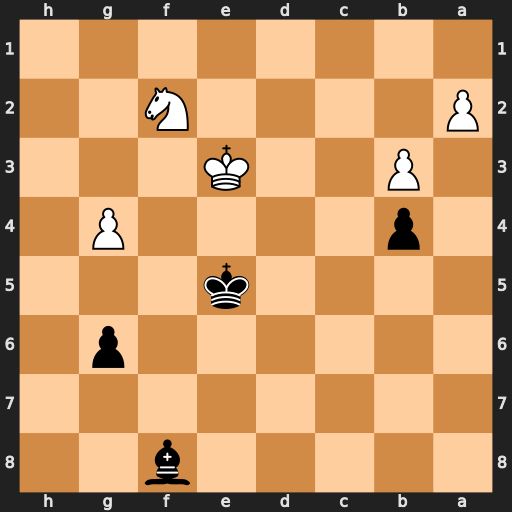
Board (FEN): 5b2/8/6p1/4k3/1p4P1/1P2K3/P4N2/8
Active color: b
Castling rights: -
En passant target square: -
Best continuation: Bc5+ Ke2 Bxf2